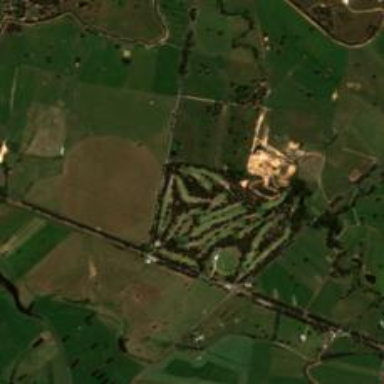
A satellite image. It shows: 18-hole golf course classified as leisure land.